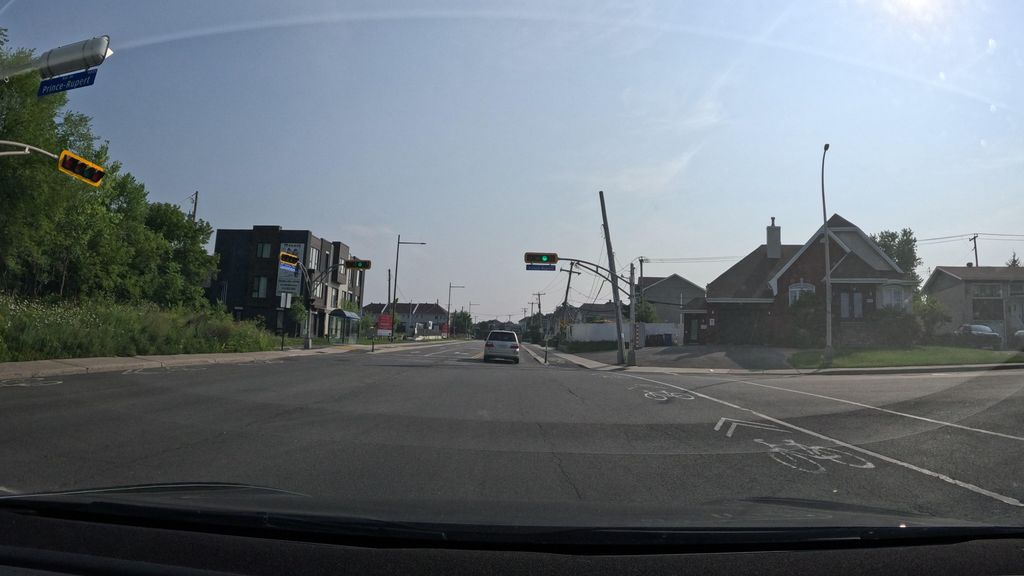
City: montreal